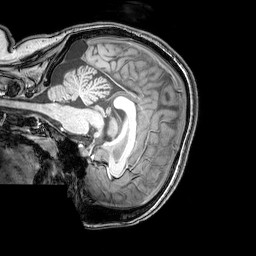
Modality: T1w
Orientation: sagittal
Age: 23
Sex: female
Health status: healthy
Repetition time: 0.081 s
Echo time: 0.037 s